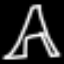
Label: The Eiffel Tower